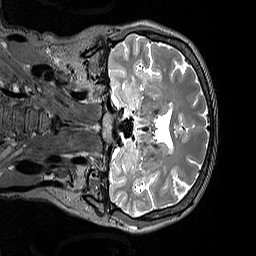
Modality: T2w
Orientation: coronal
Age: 49
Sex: female
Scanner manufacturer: siemens
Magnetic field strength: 3 T
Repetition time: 3.2 s
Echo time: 0.412 s